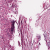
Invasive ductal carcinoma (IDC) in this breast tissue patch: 1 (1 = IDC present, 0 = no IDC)